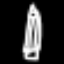
Label: pencil